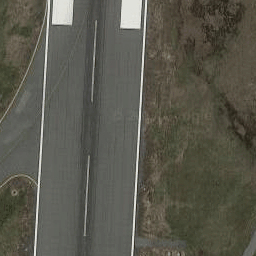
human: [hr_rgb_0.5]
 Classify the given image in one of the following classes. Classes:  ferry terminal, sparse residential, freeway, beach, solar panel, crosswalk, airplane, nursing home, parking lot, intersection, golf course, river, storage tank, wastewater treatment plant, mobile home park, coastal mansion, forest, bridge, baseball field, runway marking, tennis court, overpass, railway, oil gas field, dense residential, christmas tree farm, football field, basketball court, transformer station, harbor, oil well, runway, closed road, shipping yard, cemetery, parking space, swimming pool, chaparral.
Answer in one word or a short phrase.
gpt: runway